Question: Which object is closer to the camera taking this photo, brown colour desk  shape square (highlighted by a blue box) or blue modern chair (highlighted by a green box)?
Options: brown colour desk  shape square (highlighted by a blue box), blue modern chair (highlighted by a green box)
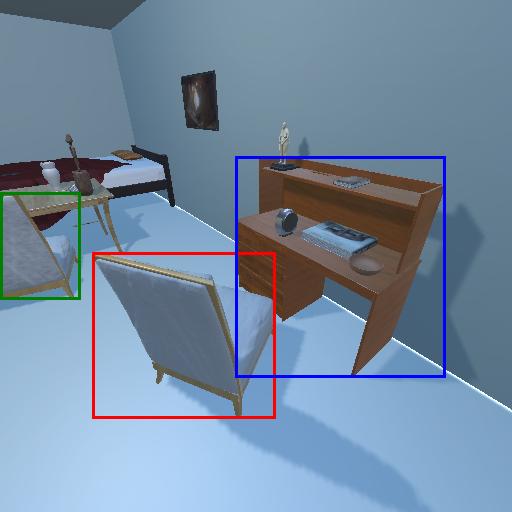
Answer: brown colour desk  shape square (highlighted by a blue box)